Field crop: tomato
Growth stage: 1
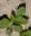
Species: solanum